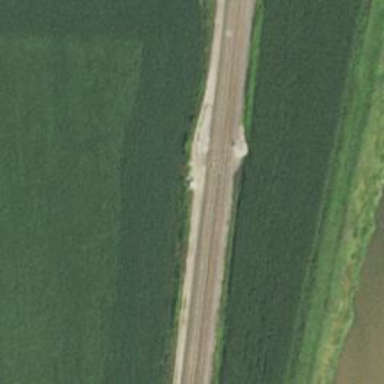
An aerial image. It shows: Railway track.